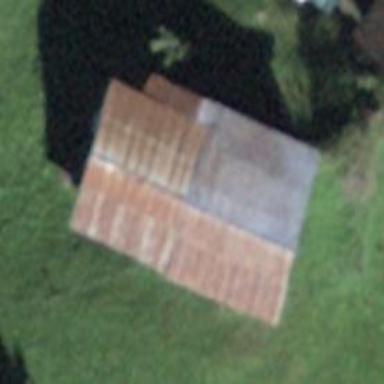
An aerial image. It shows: Barn.